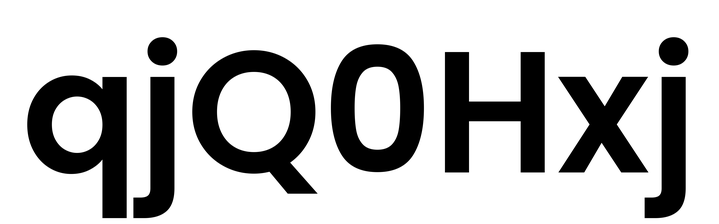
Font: Poppins-SemiBold